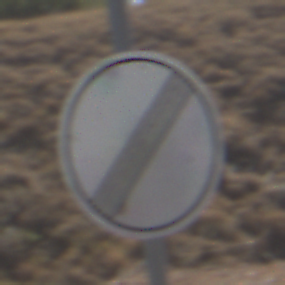
Verkehrszeichen: EndeSaemtlicherBegrenzungen
Umgebung: Outdoor, RoadRail
Tageszeit: Midday
Wetter: Clear
Licht: Natural
Jahreszeit: Summer
Kontrast: HighContrast